Question: '''
<select multiple="multiple">
<option>Option-1</option>
<option>Option-2</option>
<option>Option-3</option>
<option>Option-4</option>
<option>Option-5</option>
</select>
'''
'''
@font-face {
font-family: 'OpenSansRegular';
src: url('OpenSans-Regular-webfont.eot');
src: url('OpenSans-Regular-webfont.svg#open_sansregular') format('svg'),
url('OpenSans-Regular-webfont.eot?#iefix') format('embedded-opentype'),
url('OpenSans-Regular-webfont.woff') format('woff'),
url('OpenSans-Regular-webfont.ttf') format('truetype');
font-weight: normal;
font-style: normal;
}
select {
width: 150px;
height: 150px;
padding: 10px;
font-size: 18px;
margin: 20px;
font-family: 'OpenSansRegular',Arial,sans-serif;
font-weight: normal;
}
'''
I use OpenSans font as font-face with using fontsquirrel webfontkit tool. Everything seems normal for ff,ie,safari but when open page in chrome or opera, it seems as below image;

My code as above. Why fonts seems to be corrupted for chrome and opera?
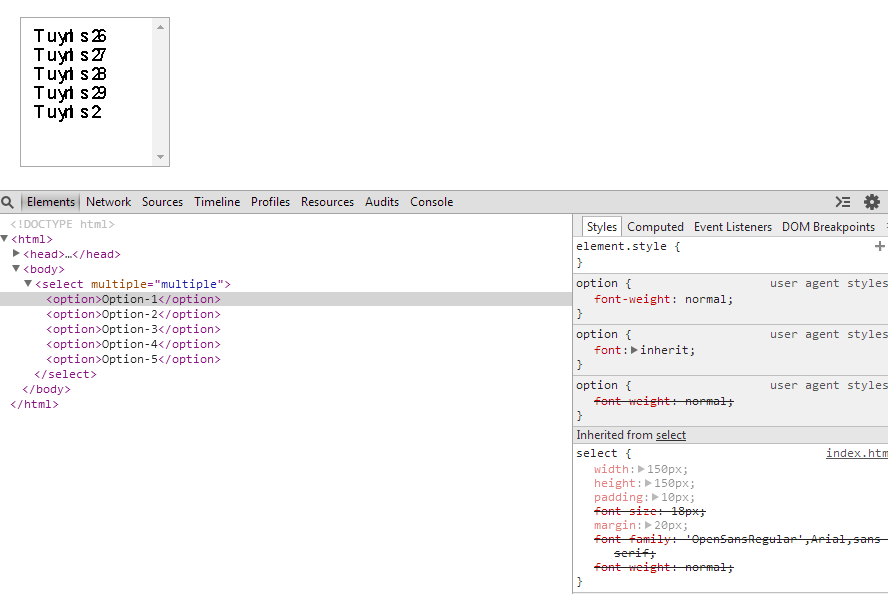
Answer: Could you try to change the order of loaded source files?
Like putting the svg at the bottom of the list.
Maybe he's trying to render the svg inside of the select boxes and messing up there.
'''
@font-face {
font-family: 'OpenSansRegular';
src: url('OpenSans-Regular-webfont.eot');
src: url('OpenSans-Regular-webfont.eot?#iefix') format('embedded-opentype'),
url('OpenSans-Regular-webfont.woff') format('woff'),
url('OpenSans-Regular-webfont.ttf') format('truetype'),
url('OpenSans-Regular-webfont.svg#open_sansregular') format('svg');
font-weight: normal;
font-style: normal;
}
'''